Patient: sex M, age 57
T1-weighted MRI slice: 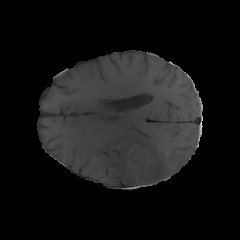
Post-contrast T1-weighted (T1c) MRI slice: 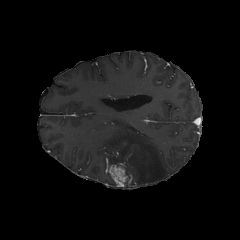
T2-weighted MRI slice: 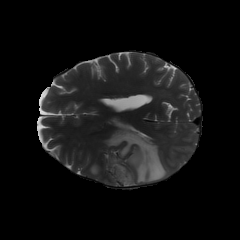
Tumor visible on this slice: yes
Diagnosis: Glioblastoma, IDH-wildtype
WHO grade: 4